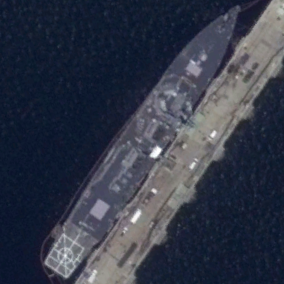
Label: destroyer